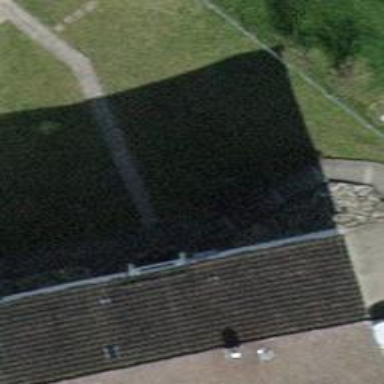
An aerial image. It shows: Sidewalk along the footway.